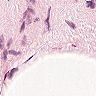
Metastatic tissue present: no